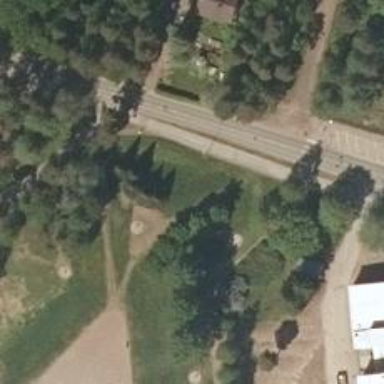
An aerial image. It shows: Disc golf hole.